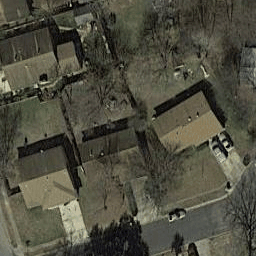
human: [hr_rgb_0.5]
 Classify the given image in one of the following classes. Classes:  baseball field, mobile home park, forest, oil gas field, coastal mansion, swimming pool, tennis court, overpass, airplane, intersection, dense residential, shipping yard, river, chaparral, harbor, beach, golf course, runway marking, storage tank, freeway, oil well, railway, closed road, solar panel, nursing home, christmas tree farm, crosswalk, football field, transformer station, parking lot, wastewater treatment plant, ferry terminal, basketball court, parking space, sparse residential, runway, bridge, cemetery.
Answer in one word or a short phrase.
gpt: dense residential